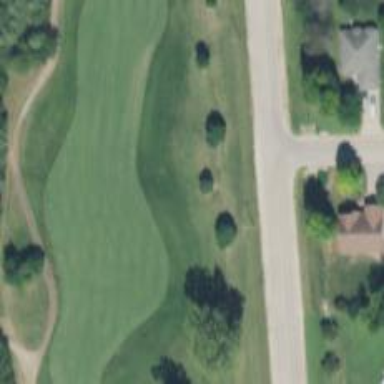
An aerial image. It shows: Lush grass fairway on golf course.